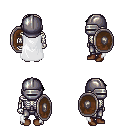
a pixel art fantasy rpg character, male body template, skeleton, white cape, metal pants, black long mohawk hairstyle, metal helm, brown shoes, shield, four views (front, back, left, right), 2x2 character sprite sheet, small pixel art, hard edges, no anti-aliasing